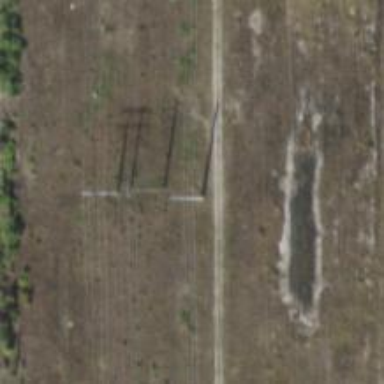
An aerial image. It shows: Power tower.